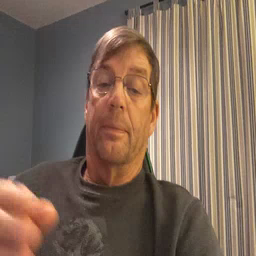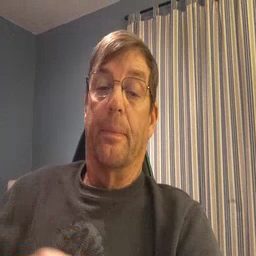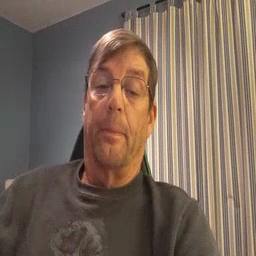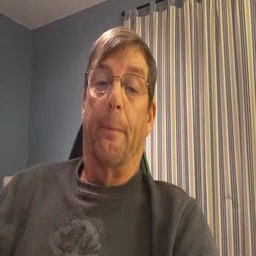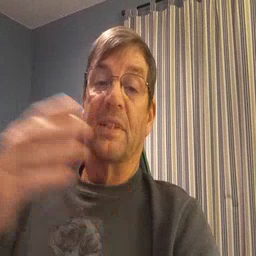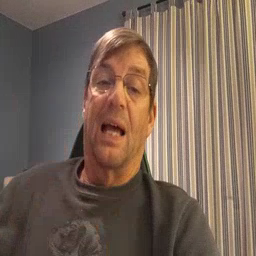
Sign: beside